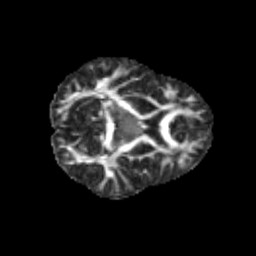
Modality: FA
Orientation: axial
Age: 10
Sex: female
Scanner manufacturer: siemens
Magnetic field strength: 3 T
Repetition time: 3.8 s
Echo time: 0.07 s